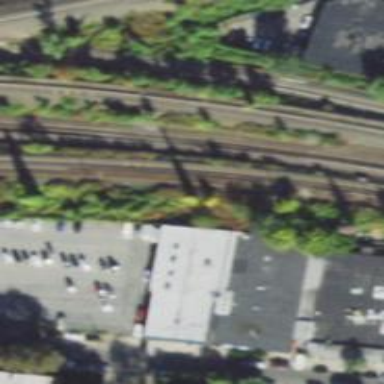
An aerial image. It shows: Electrified railway line.